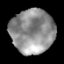
Tissue: prostate
Cell type: Epithelial cells
Senescence score: 0.3517
Nuclear area (px): 1890
Mean DAPI intensity: 143.883